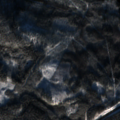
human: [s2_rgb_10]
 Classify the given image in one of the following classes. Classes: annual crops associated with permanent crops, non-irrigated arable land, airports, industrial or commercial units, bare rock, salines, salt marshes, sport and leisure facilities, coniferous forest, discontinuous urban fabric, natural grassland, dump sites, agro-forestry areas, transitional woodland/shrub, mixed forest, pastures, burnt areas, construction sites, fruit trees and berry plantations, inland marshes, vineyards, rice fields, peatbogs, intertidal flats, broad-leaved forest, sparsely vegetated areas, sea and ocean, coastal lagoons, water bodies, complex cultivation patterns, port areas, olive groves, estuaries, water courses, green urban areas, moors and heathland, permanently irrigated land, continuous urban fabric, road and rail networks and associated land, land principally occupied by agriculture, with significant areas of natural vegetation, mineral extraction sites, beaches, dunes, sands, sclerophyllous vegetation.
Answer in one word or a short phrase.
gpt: coniferous forest, mixed forest, transitional woodland/shrub, water bodies